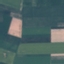
Label: AnnualCrop